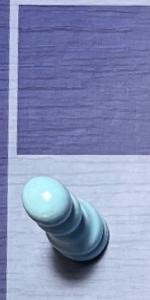
Label: Pawn_White